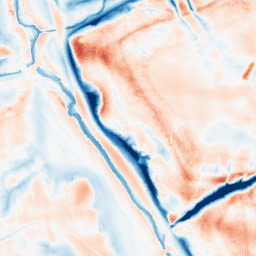
Category: trend_removal
Decomposition family: local_polynomial
Decomposition parameters: window_size: 31
degree: 1
Upsampling method: fft_zeropad
Upsampling parameters: scale: 8
Upsampling scale: 8